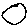
Label: circle